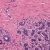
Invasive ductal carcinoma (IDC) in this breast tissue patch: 0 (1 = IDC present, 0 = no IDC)